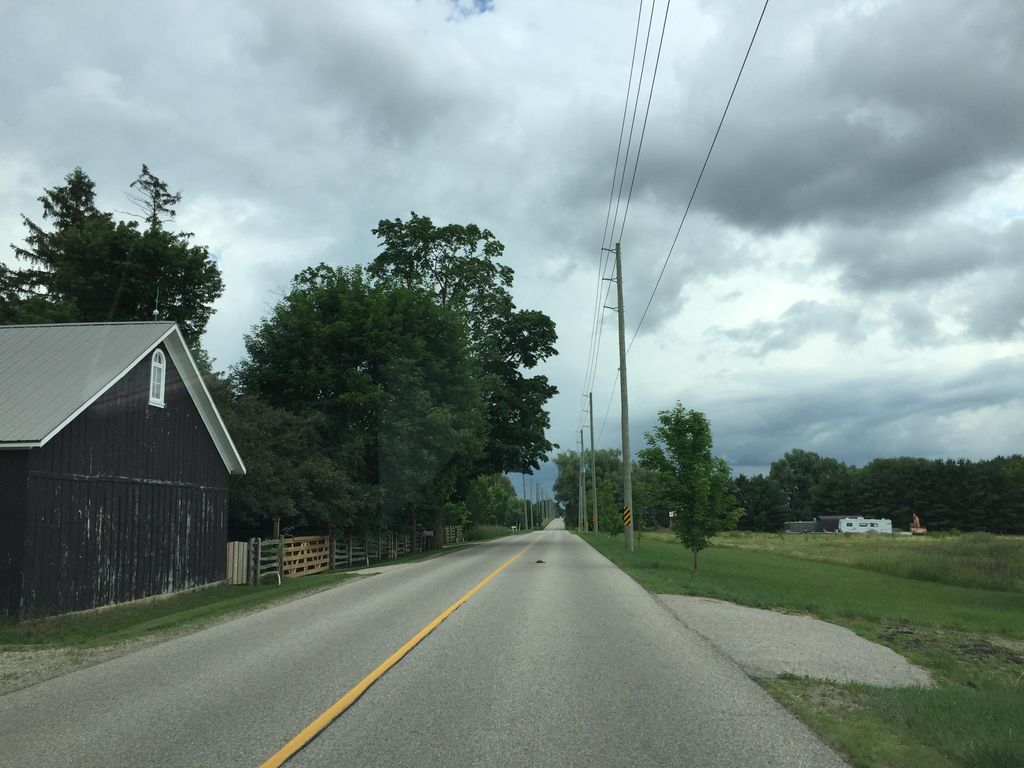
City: kitchener-waterloo